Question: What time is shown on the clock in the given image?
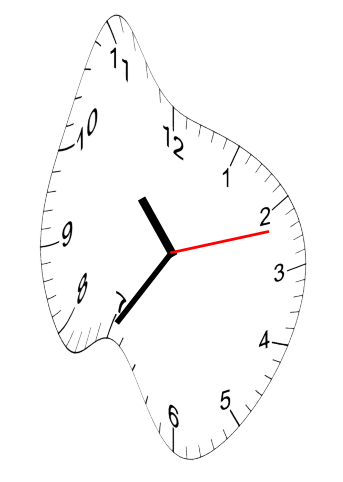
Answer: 10:35:12